Aerial crown-view tile of a tropical tree (Barro Colorado Island, Panama), acquired 20250217:
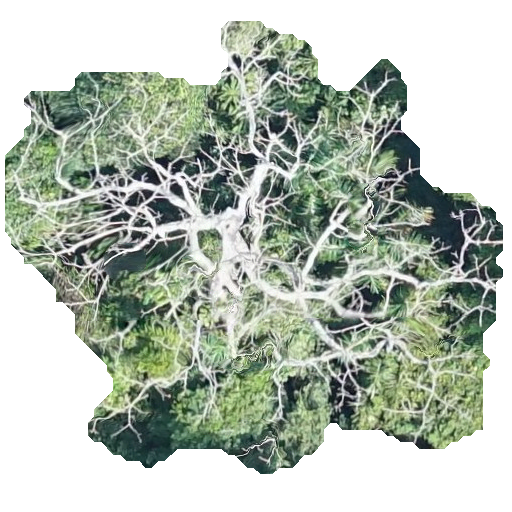
Species: Pseudobombax septenatum
GBIF accepted scientific name: Pseudobombax septenatum
Crown area: 230.638 m²